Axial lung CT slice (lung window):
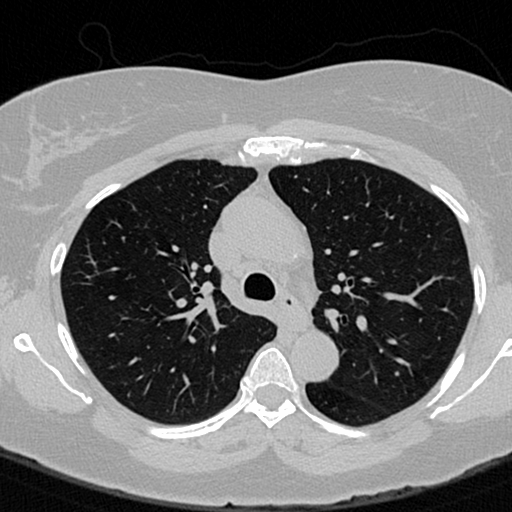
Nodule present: no